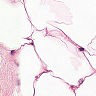
Metastatic tissue present: no